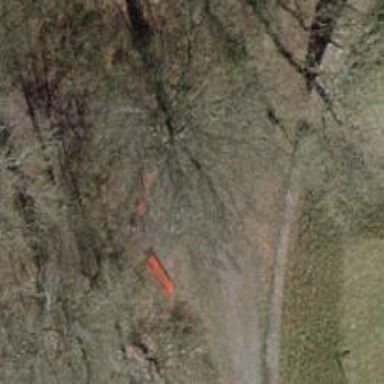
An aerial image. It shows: Red bench.